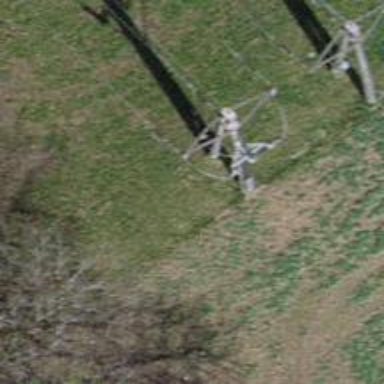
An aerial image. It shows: Three cables of power line.